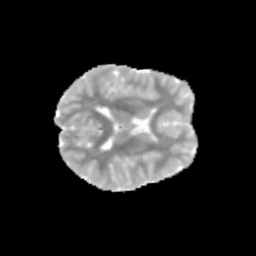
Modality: MD
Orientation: axial
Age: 11
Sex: female
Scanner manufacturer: siemens
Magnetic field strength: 3 T
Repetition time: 3.8 s
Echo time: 0.07 s